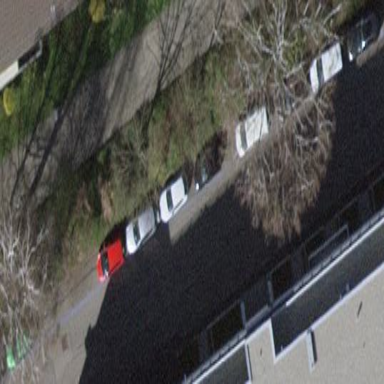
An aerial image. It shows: Parking lane designated for parking.